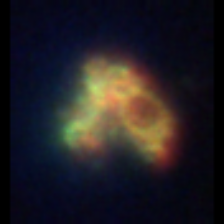
Taxon: Unknown_detritus
Group: Unknown